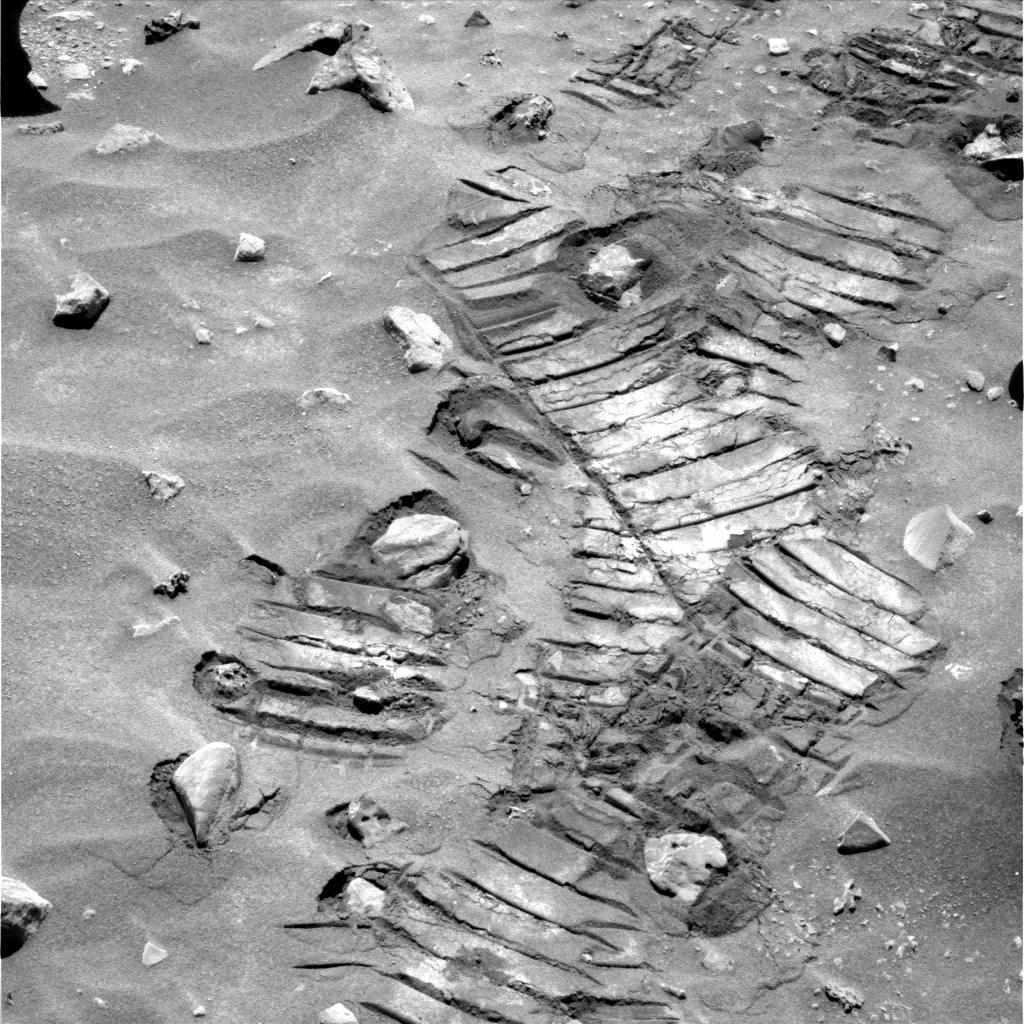
Terrain classes present: Bedrock, Gravel / Sand / Soil, Rock, Shadow